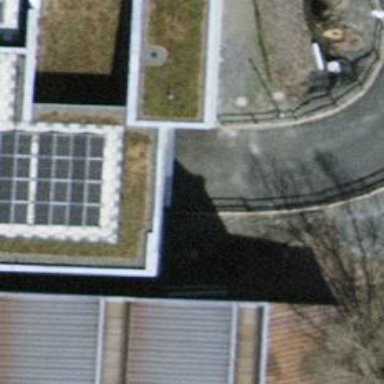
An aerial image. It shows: Entrance to multi-storey parking facility.